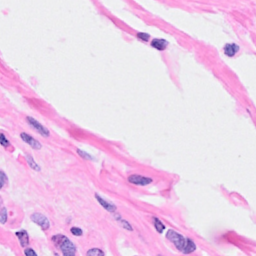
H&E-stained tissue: Breast